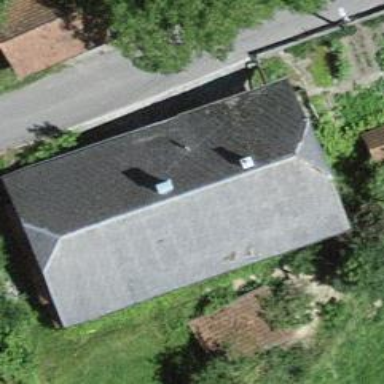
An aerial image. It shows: Farm building.